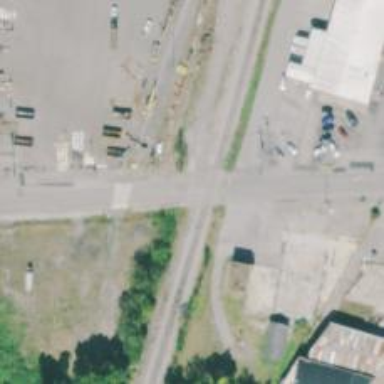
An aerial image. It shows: Level crossing along the railway.